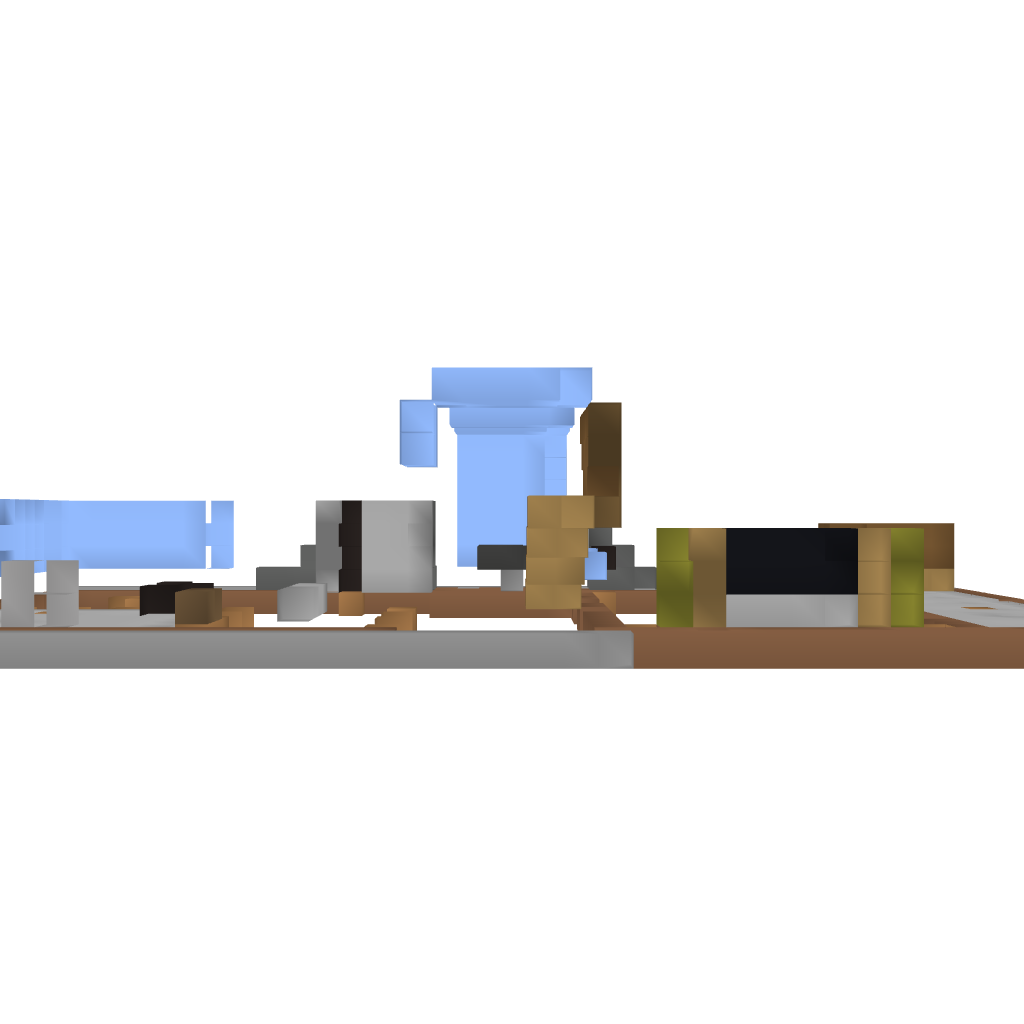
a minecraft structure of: modern house